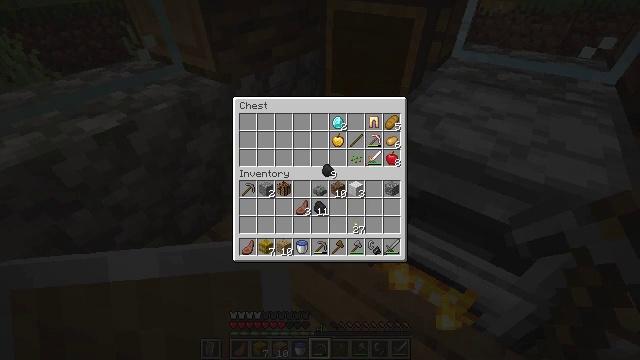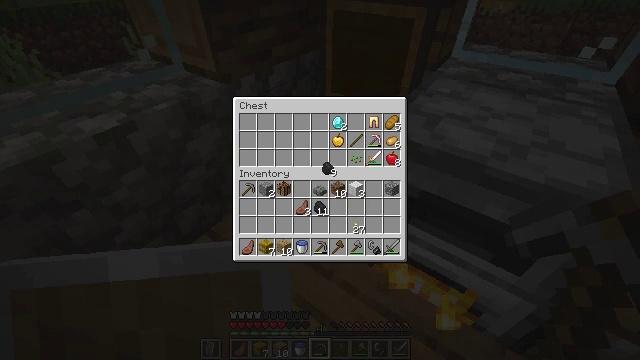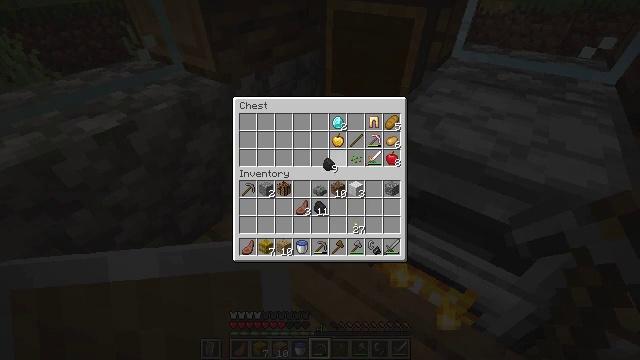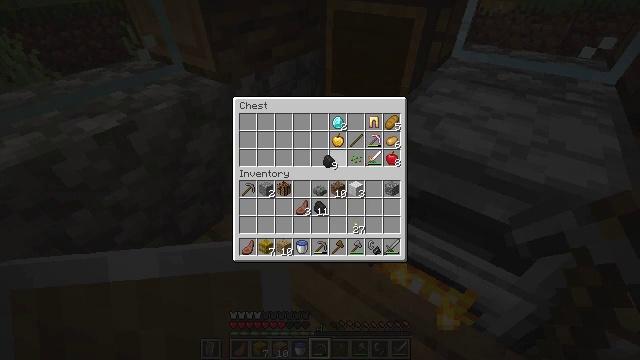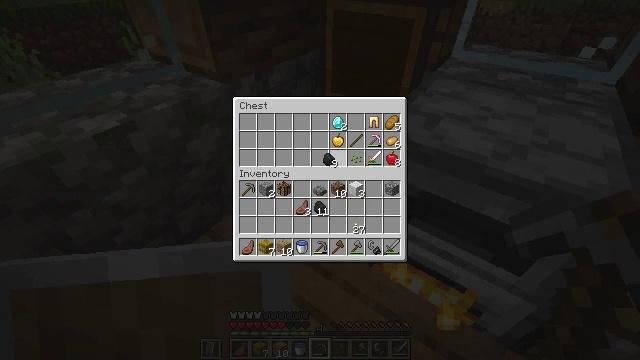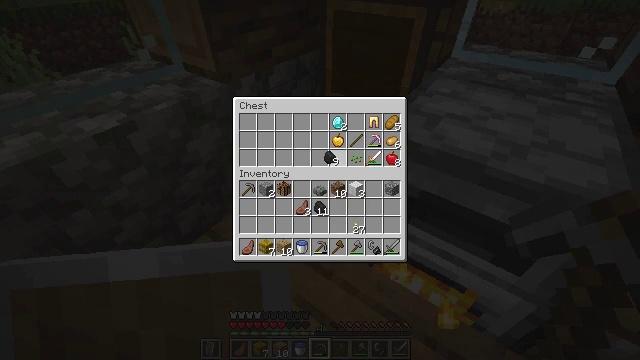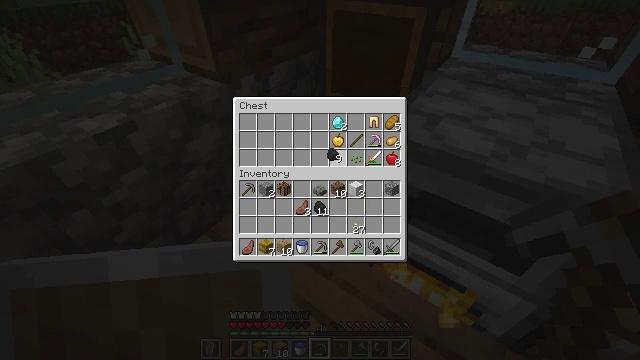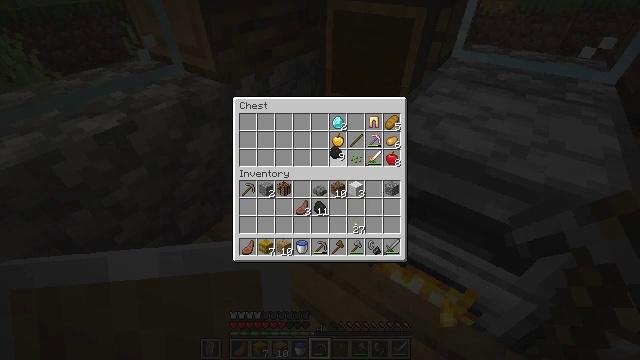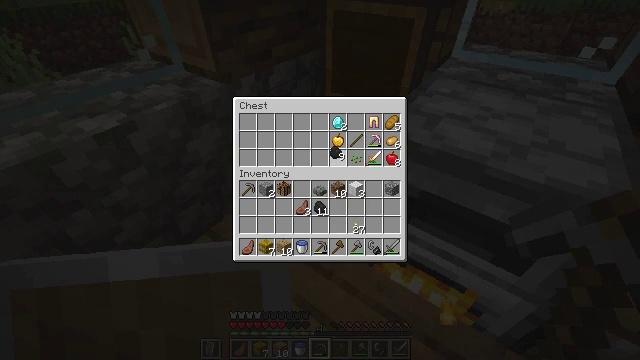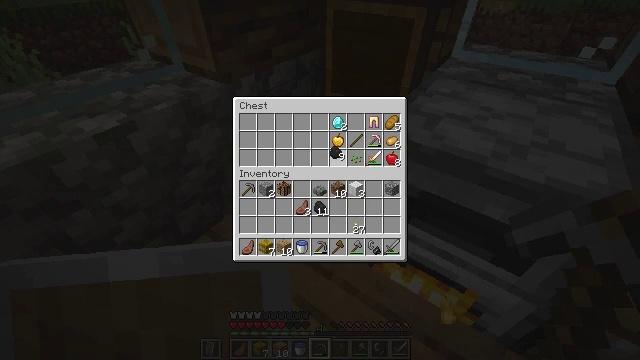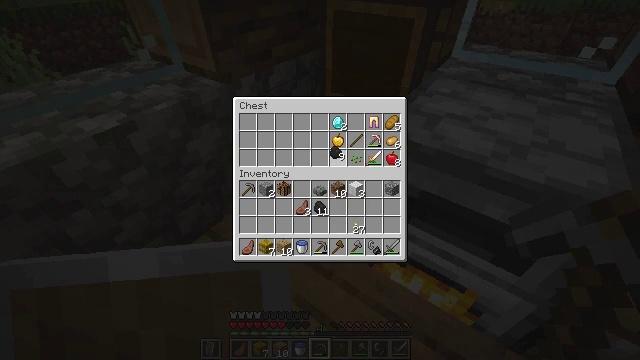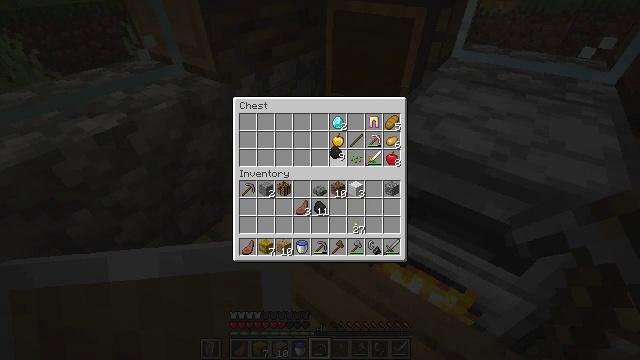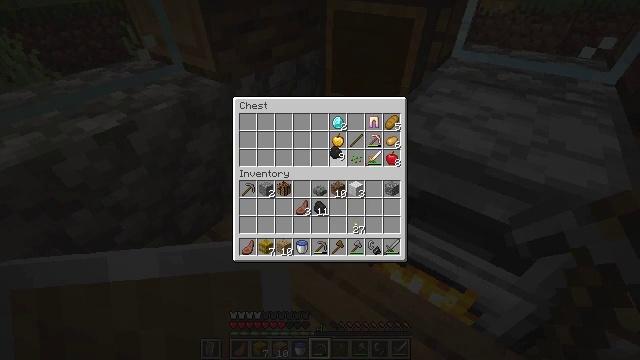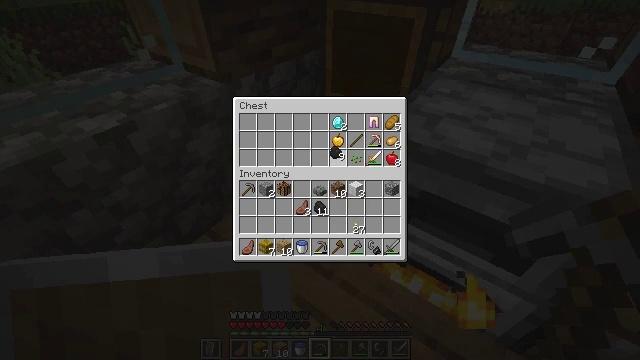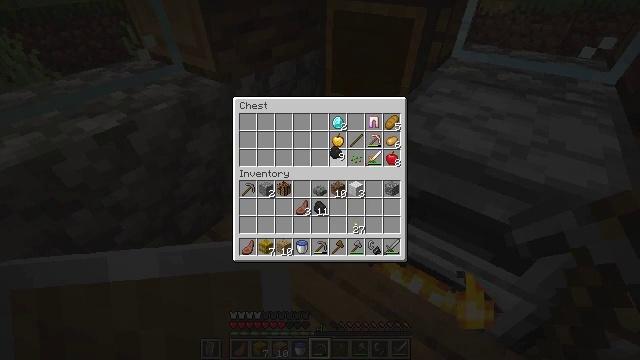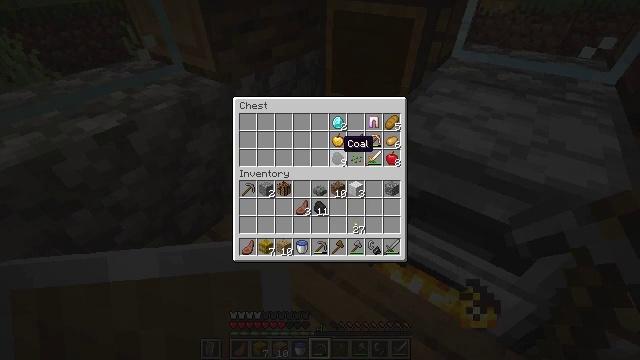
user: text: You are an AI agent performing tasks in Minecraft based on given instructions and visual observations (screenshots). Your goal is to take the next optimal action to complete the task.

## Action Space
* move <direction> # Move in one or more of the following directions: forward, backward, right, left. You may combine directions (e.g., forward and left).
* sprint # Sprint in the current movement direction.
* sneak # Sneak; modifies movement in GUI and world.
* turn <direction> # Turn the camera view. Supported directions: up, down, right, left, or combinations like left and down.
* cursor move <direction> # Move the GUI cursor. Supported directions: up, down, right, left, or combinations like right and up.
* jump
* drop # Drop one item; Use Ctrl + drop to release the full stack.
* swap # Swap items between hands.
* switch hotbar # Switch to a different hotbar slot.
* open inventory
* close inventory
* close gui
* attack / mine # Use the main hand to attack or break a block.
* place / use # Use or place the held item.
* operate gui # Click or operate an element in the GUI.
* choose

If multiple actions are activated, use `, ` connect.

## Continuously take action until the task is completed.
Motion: motion action
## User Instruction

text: Remove the tall grass to clear the area.
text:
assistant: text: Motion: no_op
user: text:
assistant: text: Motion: no_op
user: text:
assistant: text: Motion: no_op
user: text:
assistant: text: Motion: no_op
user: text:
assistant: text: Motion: no_op
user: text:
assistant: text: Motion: no_op
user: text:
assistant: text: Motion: no_op
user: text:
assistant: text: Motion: no_op
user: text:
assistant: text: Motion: no_op
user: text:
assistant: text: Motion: no_op
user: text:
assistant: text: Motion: attack / mine
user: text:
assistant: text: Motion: attack / mine
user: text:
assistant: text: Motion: attack / mine
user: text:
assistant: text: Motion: attack / mine
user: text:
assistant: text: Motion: no_op
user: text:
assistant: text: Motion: no_op
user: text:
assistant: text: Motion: no_op
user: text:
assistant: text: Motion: no_op
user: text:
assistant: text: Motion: no_op
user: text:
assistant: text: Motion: no_op
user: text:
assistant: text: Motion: no_op
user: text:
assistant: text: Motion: turn right and down
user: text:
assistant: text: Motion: turn right and down
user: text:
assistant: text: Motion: turn right and down
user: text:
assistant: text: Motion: turn right and down
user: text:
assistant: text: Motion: turn right
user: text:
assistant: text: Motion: no_op
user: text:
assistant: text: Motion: no_op
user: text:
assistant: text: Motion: turn left
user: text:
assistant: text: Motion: no_op